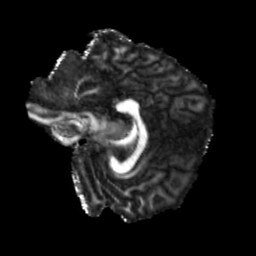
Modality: FA
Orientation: sagittal
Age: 27
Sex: female
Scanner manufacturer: siemens
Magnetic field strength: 3 T
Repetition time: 3.23 s
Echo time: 0.0892 s